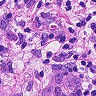
Metastatic tissue present: yes